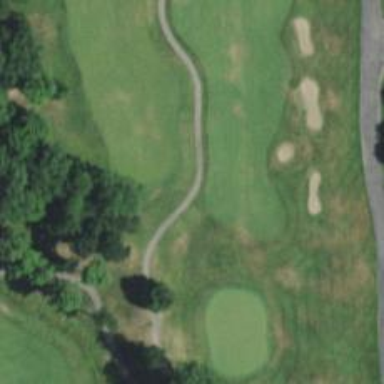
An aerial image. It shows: Path for both roads and golfers.